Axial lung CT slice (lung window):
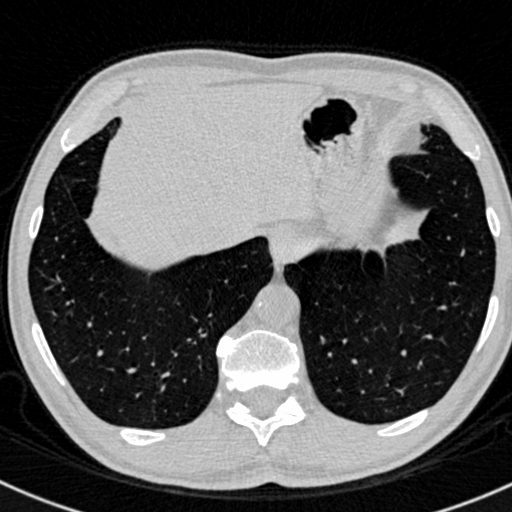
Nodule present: no